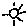
Label: sun